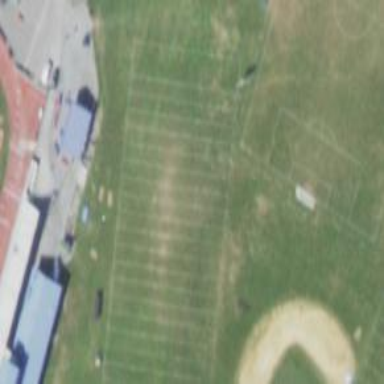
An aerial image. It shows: American football pitch for leisure and sport activities.